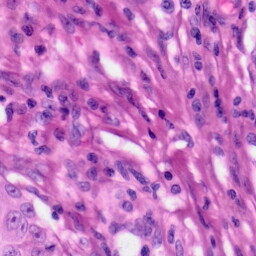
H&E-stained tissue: Skin